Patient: sex F, age 65
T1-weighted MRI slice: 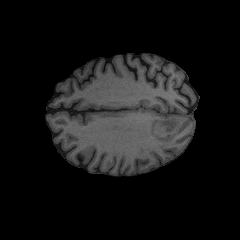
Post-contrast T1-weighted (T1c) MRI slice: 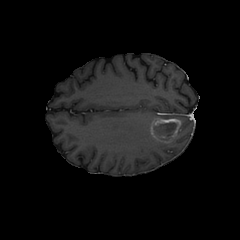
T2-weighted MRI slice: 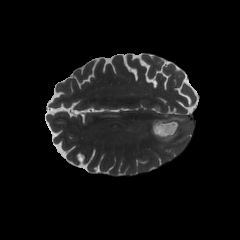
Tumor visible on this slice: yes
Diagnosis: Glioblastoma, IDH-wildtype
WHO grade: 4